Interaction volume radius: 5 \u00c5
Interaction volume height: 20 \u00c5
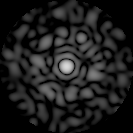
Disorder parameter: 0.8626